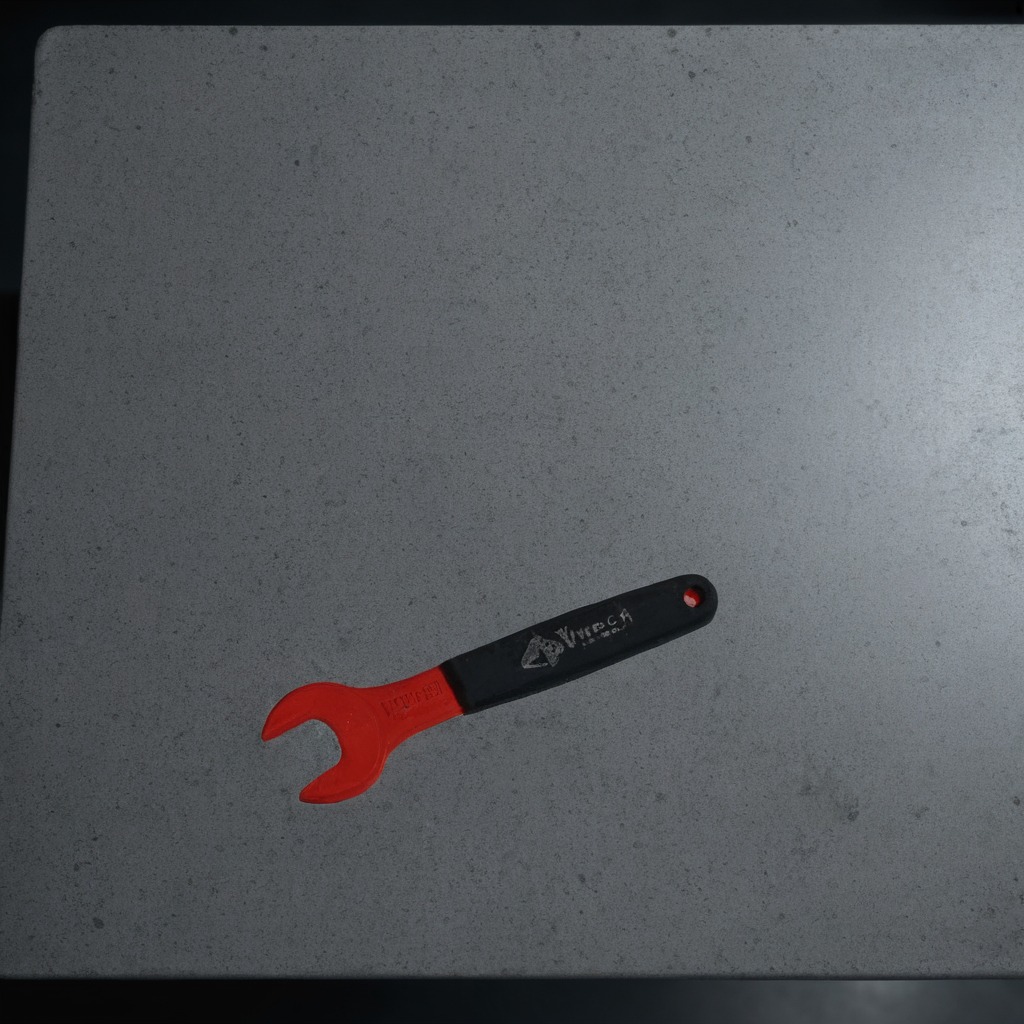
An wrench is lying on a clean granite table inside a workshop at night.